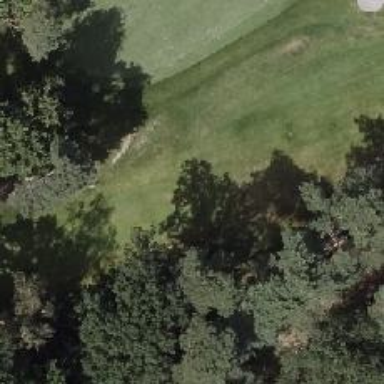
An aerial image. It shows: Golf hole.